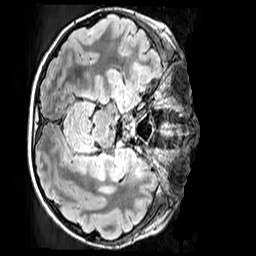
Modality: FLAIR
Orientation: axial
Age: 11
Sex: male
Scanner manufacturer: siemens
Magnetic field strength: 3 T
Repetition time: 5 s
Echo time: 0.388 s